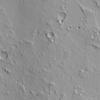
Label: not_dusty